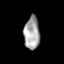
Tissue: prostate
Cell type: T cells
Senescence score: 0.8212
Nuclear area (px): 505
Mean DAPI intensity: 165.089